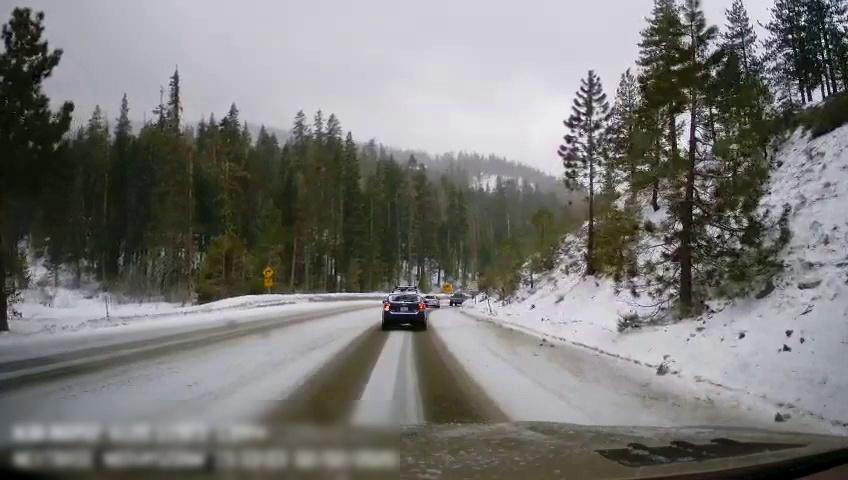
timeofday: Day
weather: Snowy
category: Drivable Space
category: Vehicles | Car
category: Vehicles | Truck
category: Vehicles | Car
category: Traffic | Signs